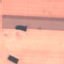
Land use / land cover: AnnualCrop